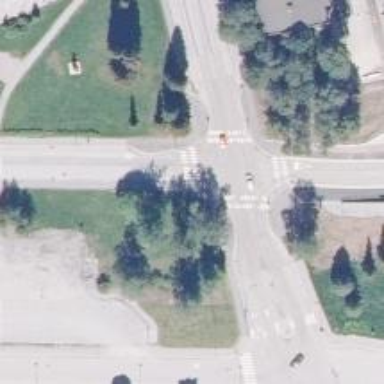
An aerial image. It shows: Uncontrolled zebra crossing on the road.